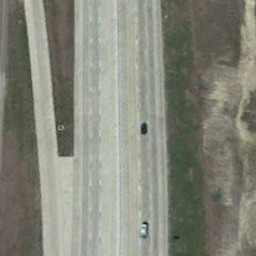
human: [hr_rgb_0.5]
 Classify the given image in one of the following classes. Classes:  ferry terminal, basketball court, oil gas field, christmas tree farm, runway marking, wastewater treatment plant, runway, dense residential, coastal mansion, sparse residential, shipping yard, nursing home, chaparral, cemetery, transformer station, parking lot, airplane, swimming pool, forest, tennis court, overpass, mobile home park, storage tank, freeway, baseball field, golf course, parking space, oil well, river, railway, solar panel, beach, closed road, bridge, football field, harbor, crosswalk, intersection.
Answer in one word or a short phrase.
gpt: freeway